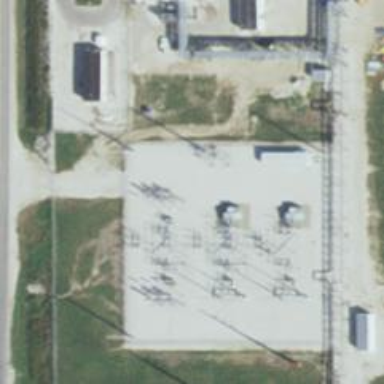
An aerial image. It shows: Switch used for power control.